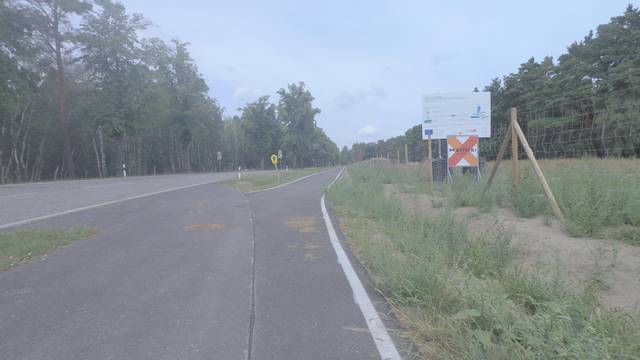
Region: Germany
Coordinates: 52.118, 13.136